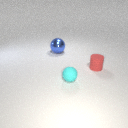
small cyan rubber sphere to the left of small red rubber cylinder